Interaction volume radius: 5 \u00c5
Interaction volume height: 20 \u00c5
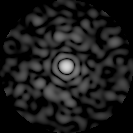
Disorder parameter: 0.8703